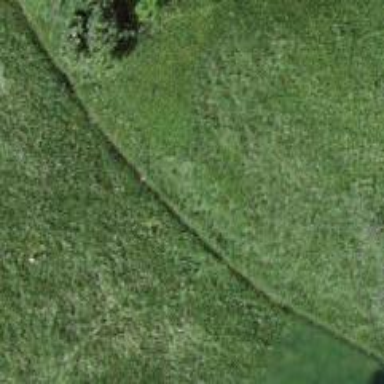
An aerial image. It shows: Grassy path.